Aerial crown-view tile of a tropical tree (Barro Colorado Island, Panama), acquired 20240716:
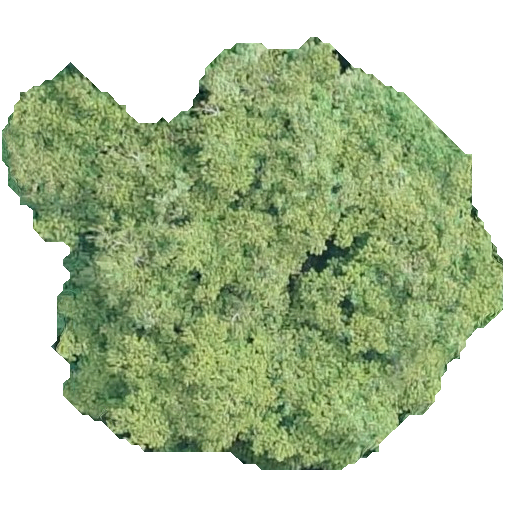
Species: Tachigali panamensis
GBIF accepted scientific name: Tachigali panamensis
Crown area: 240.288 m²